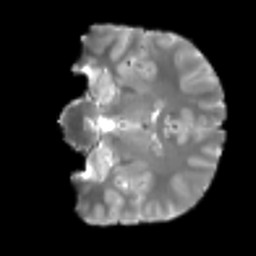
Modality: T2w
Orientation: coronal
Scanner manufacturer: siemens
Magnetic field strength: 3 T
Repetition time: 4 s
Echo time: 0.0594 s